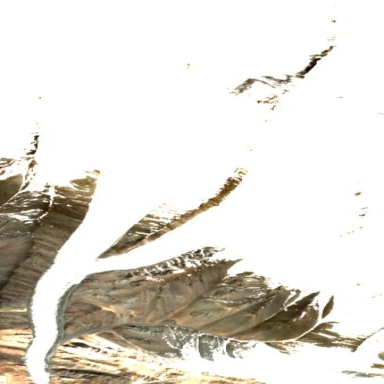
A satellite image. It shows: Stunning view of glacier.